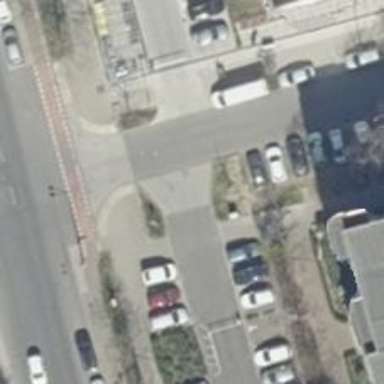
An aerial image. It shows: Unmarked road crossing.